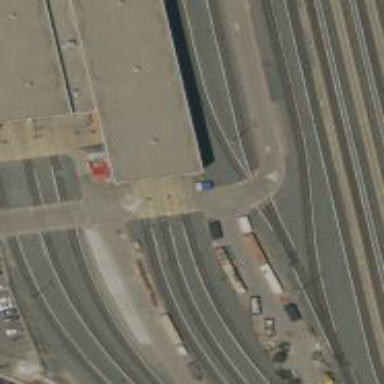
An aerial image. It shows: Level crossing along the railway.